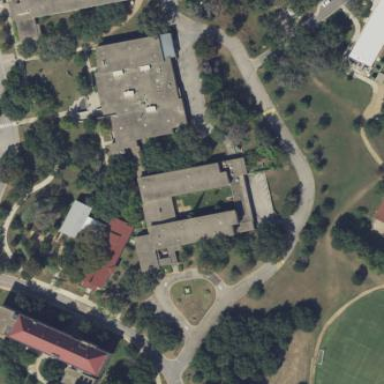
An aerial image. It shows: University building.